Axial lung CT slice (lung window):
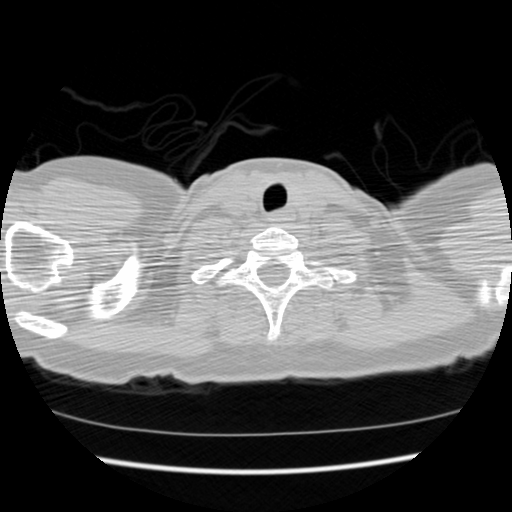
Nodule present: no